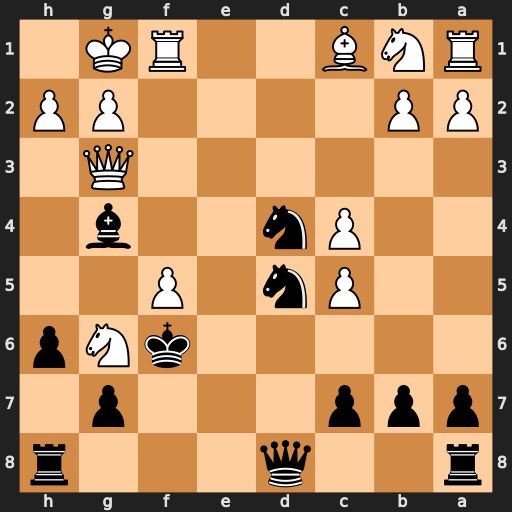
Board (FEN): r2q3r/ppp3p1/5kNp/2Pn1P2/2Pn2b1/6Q1/PP4PP/RNB2RK1
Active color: b
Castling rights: -
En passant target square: -
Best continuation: Ne2+ Kh1 Nxg3+